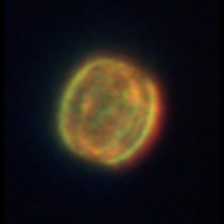
Taxon: Centric
Group: Diatoms